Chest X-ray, AP view. Patient: 65 years old, sex M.
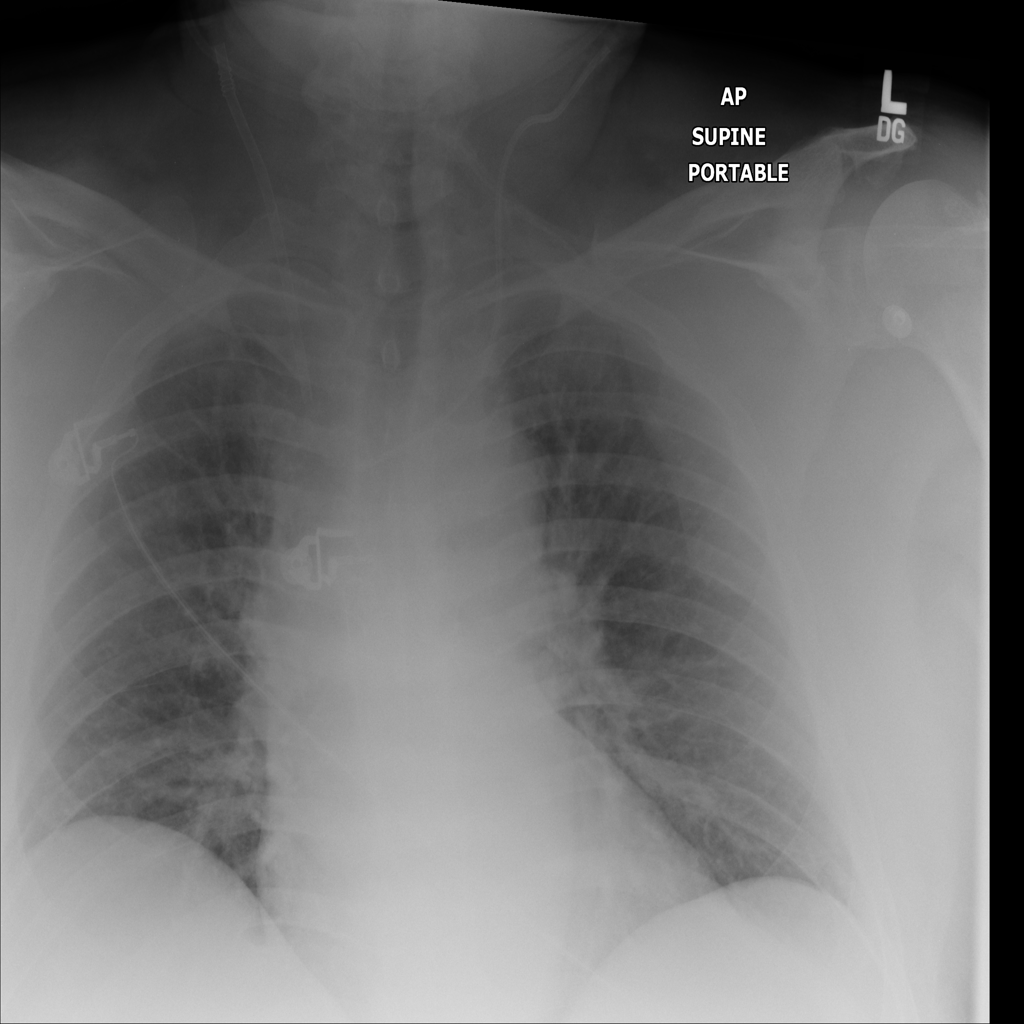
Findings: No Finding